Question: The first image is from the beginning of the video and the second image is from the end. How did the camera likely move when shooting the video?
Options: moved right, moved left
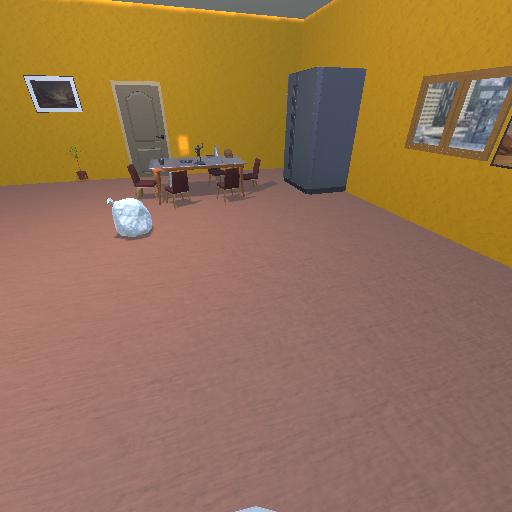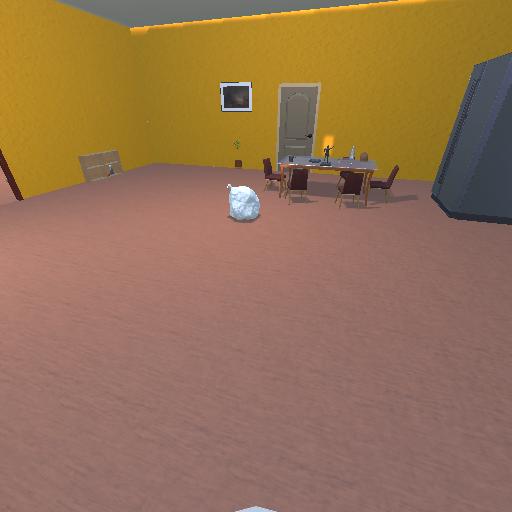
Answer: moved right